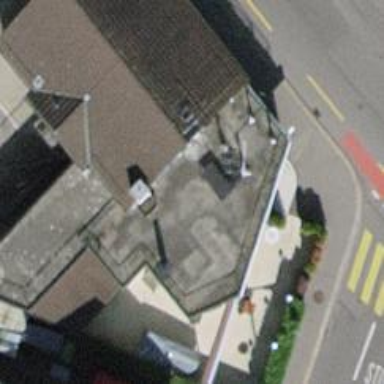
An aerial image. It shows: Restaurant.